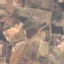
Label: PermanentCrop